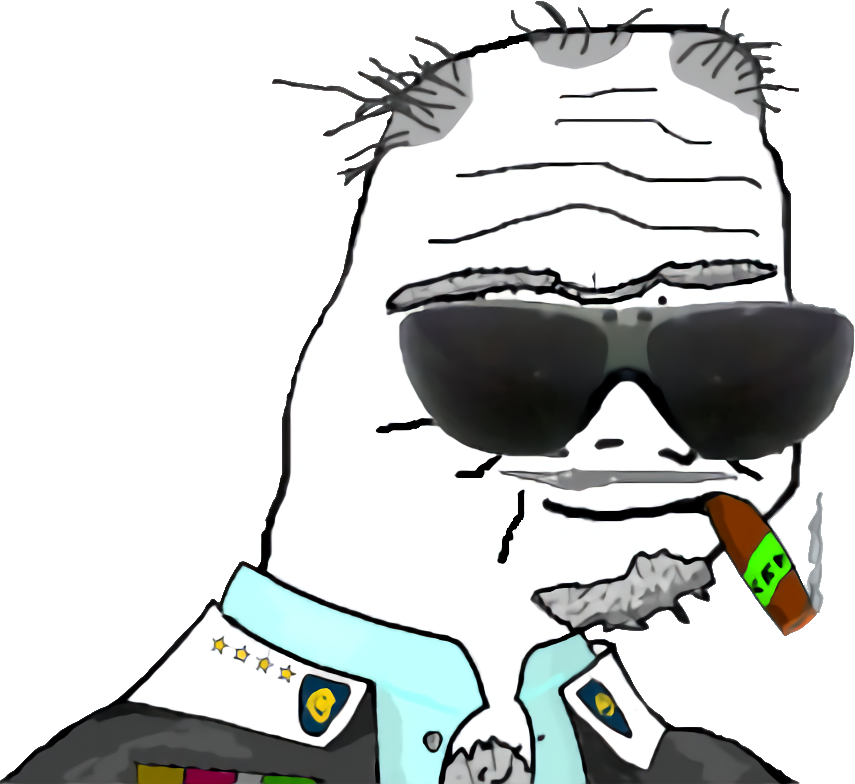
Label: 5_Boomer